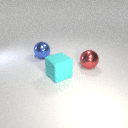
large cyan rubber cube in front of large blue metal sphere